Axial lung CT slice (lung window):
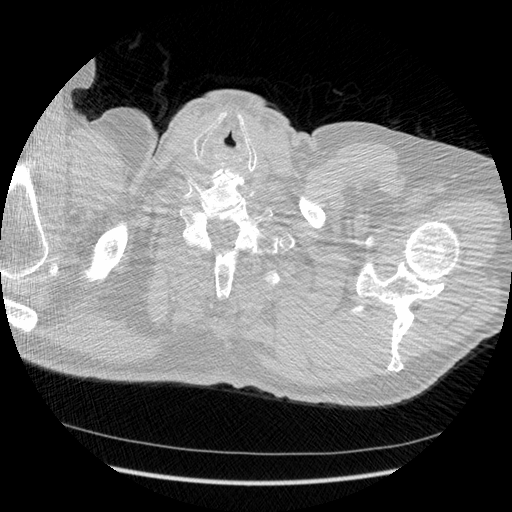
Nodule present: no